Current action and preconditions to check: trajectory_clear

Your task: For each precondition in the list above, predict whether it will hold at this action.

Consider the current scene as observed from the mobile robot's camera, and analyze the predicted future states of all dynamic agents (e.g., people, animals, vehicles, or any moving entities) within the NEXT SECOND.

IMPORTANT: Only answer "very likely" if you are absolutely certain—based on strong, clear evidence—that a dynamic agent will violate the precondition in the predicted future state. Do NOT answer "very likely" for unlikely, ambiguous, or low-probability risks.

Ask yourself for each precondition: Is there a high probability, with clear and convincing evidence, that the predicted future states of any dynamic agent will interfere with the predicted future state of the currently executing action within the NEXT SECOND, causing that precondition to fail?

Assess the risk level based on these predictions. Use "likely" or "very likely" if motions create a clear risk of interference.

Use "neutral" or "improbable" if agents are nearby but their predicted paths are clearly diverging or non-conflicting.

Failure Risk Categories: "very improbable", "improbable", "neutral", "likely", "very likely"

Answer Format: Output ONLY the probability_of_failure value from these categories: "very improbable", "improbable", "neutral", "likely", "very likely"

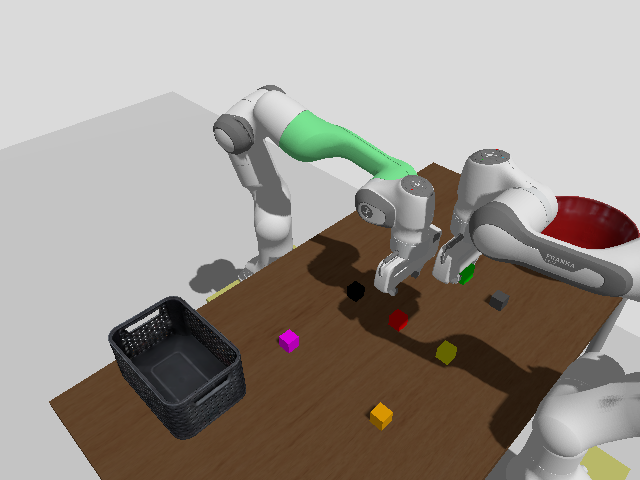

Answer: neutral